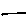
Label: line